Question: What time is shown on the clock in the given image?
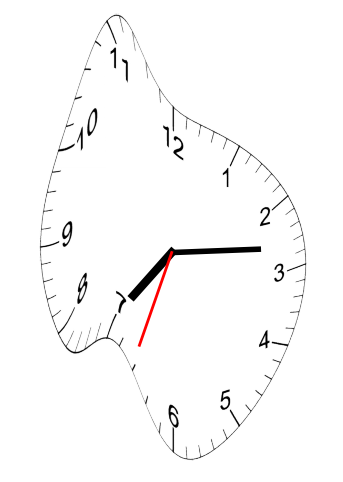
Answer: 07:13:33